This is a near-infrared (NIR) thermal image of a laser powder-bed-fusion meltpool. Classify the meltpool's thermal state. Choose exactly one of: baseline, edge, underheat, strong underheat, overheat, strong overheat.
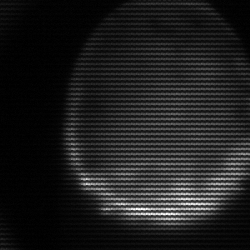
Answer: edge